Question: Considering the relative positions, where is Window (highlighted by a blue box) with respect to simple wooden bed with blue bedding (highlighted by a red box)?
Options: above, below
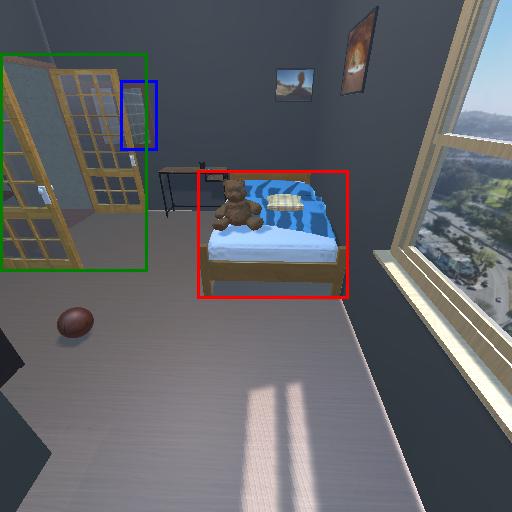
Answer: above